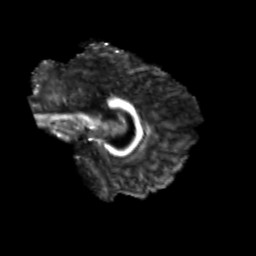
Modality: FA
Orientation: sagittal
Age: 24
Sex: male
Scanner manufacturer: siemens
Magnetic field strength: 3 T
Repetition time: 3.5 s
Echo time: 0.113 s